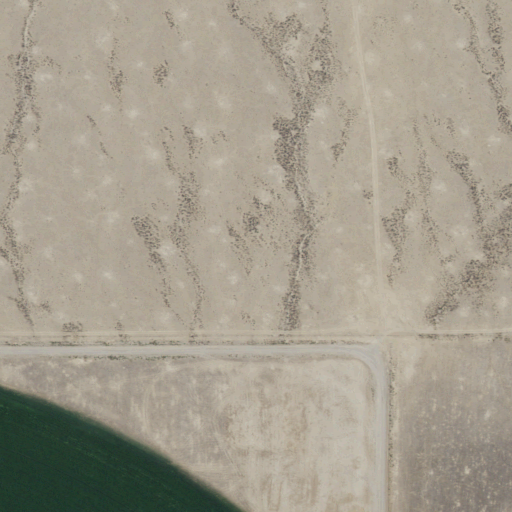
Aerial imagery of bar in Idaho named Sunny Bar containing shrub, grassland, cultivated crops, and pasture